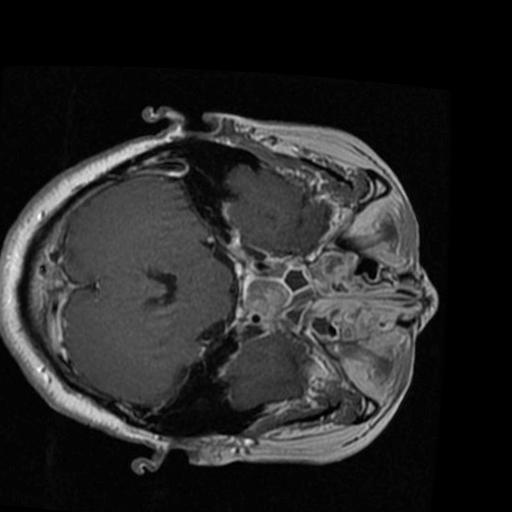
Label: brain_tumor